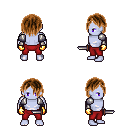
a pixel art fantasy rpg character, male body template, dark elf, purple skin, steel arm armor, red pants, brown bangs hairstyle, gold gloves, dagger, four views (front, back, left, right), 2x2 character sprite sheet, small pixel art, hard edges, no anti-aliasing